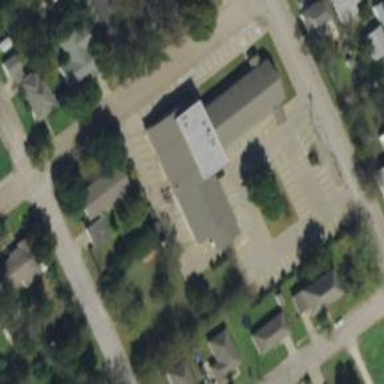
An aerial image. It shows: Parking space is available.